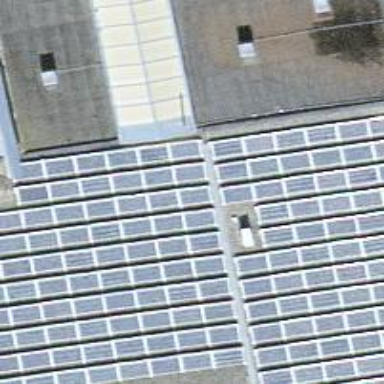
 consisting of solar photovoltaic panels."